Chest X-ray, PA view. Patient: 29 years old, sex F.
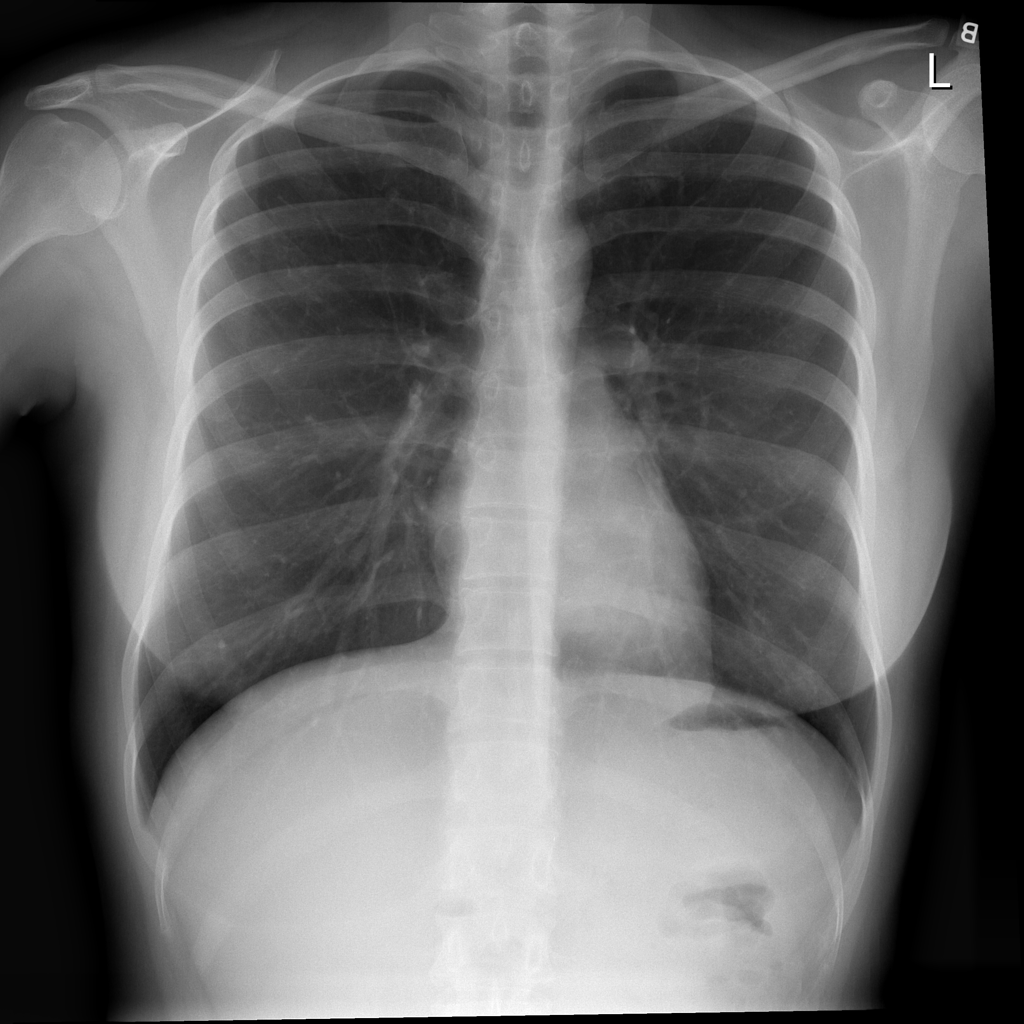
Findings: No Finding